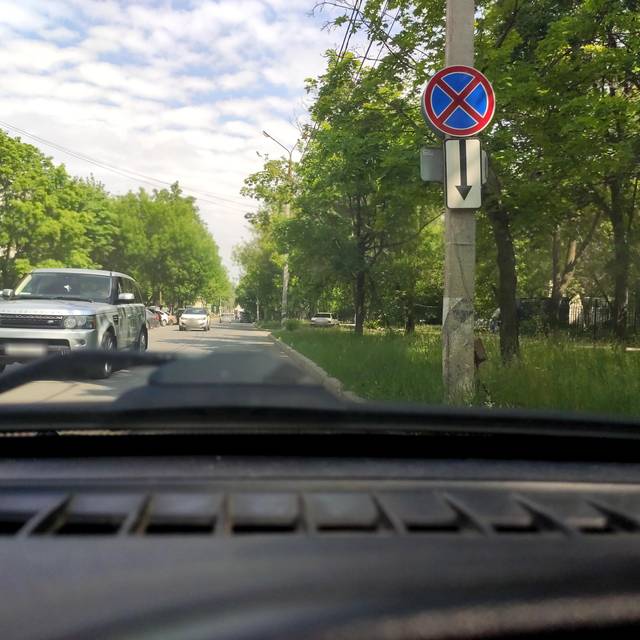
Region: Russia
Coordinates: 53.499, 49.396